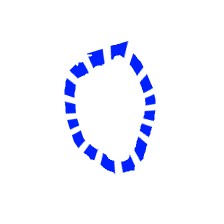
Shape: circle